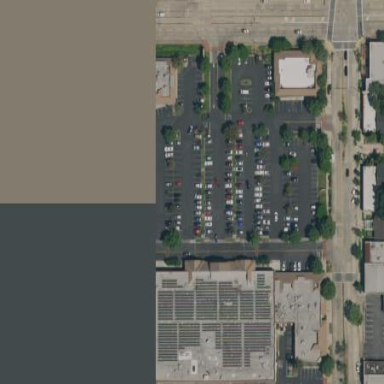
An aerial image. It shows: Retail area.